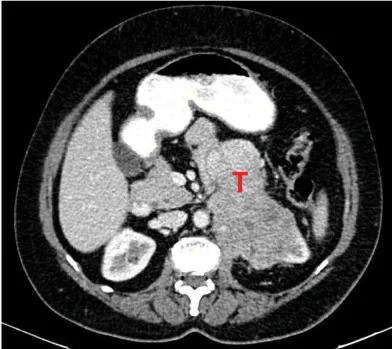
Computed tomography images showing the heterogeneously enhancing left renal mass involving the left renal vein and IVC and abutting the aorta. Cross-sectional image.
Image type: radiology (ct)